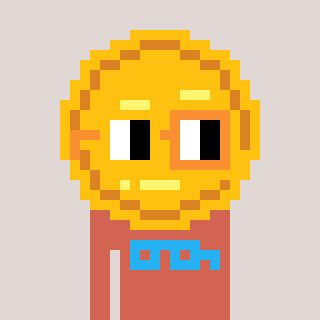
a pixel art character with square yellow and orange glasses, a medal-shaped head and a peachy-colored body on a warm background